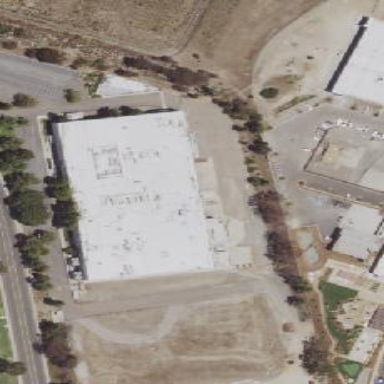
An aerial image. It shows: Industrial building.